Question: I am using the AChartEngine (I think it's pretty cool!) to display two series to compare their daily values. Unfortunately, there are some issues I cannot solve and even if I have searched this site, I haven't been able to find the solution. It would be great if someone could give me a hand.
If you look at the screenshot, you see that the x-axis has two "label axis". One is the right one displaying the dates, the other one consists of intergers, starting from 0 until 8. I would like to remove these integers.
Second, The chart can be moved around. As I am always displaying the data part interesting, I have no need to do so and I would like to disable this feature.
This is my configuration code:
'''
public XYMultipleSeriesRenderer getBarChartRenderer() {
XYMultipleSeriesRenderer renderer = new XYMultipleSeriesRenderer();
renderer.setAxisTitleTextSize(20);
renderer.setChartTitleTextSize(18);
renderer.setLabelsTextSize(18);
renderer.setLegendTextSize(18);
//renderer.setMargins(new int[]{20, 30, 15, 0});
SimpleSeriesRenderer r = new SimpleSeriesRenderer();
r.setColor(Color.YELLOW);
renderer.addSeriesRenderer(r);
r = new SimpleSeriesRenderer();
r.setColor(Color.BLUE);
renderer.addSeriesRenderer(r);
return renderer;
}
private void setBarChartSettings(XYMultipleSeriesRenderer renderer, String sTitle, String sXAxisTitle, String sYAxisTitle, String[] aDates) {
renderer.setChartTitle(sTitle);
renderer.setXTitle(sXAxisTitle);
renderer.setYTitle(sYAxisTitle);
renderer.setXAxisMin(0);
renderer.setXAxisMax(aDates.length + 1);
renderer.setYAxisMin(0);
renderer.setYAxisMax(40);
renderer.setShowGridY(true);
renderer.setShowGridX(true);
renderer.setGridColor(Color.WHITE);
renderer.setXLabelsColor(Color.WHITE);
renderer.setYLabelsColor(0, Color.WHITE);
renderer.setXLabelsAlign(Paint.Align.CENTER);
renderer.setYLabelsAlign(Paint.Align.RIGHT);
for (int i = 0; i < aDates.length; i++) {
renderer.addXTextLabel(i + 1, aDates[i]);
}
//renderer.setXLabelsAngle(-30.0f);
renderer.setXLabelsAlign(Paint.Align.CENTER);
renderer.setXLabelsPadding(10);
}
'''
Thanks!

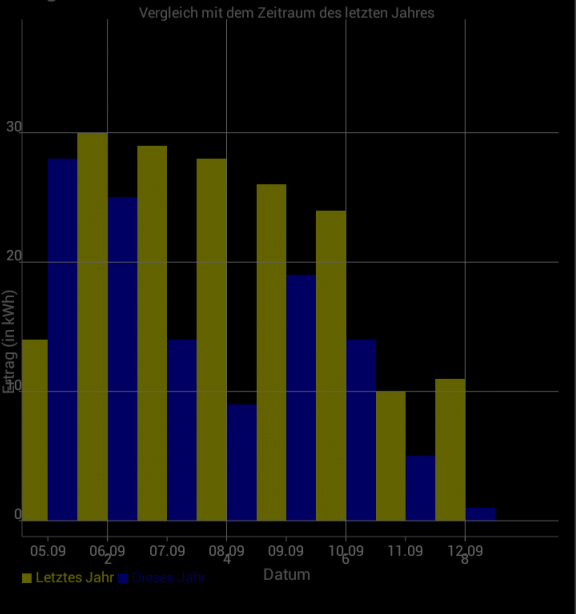
Answer: It sounds like you need to disable the default numerical labels:
'''
renderer.setXLabels(0);
'''
And you also need to disable the pan and zoom operations:
'''
renderer.setPanEnabled(false, false);
renderer.setZoomEnabled(false, false);
'''